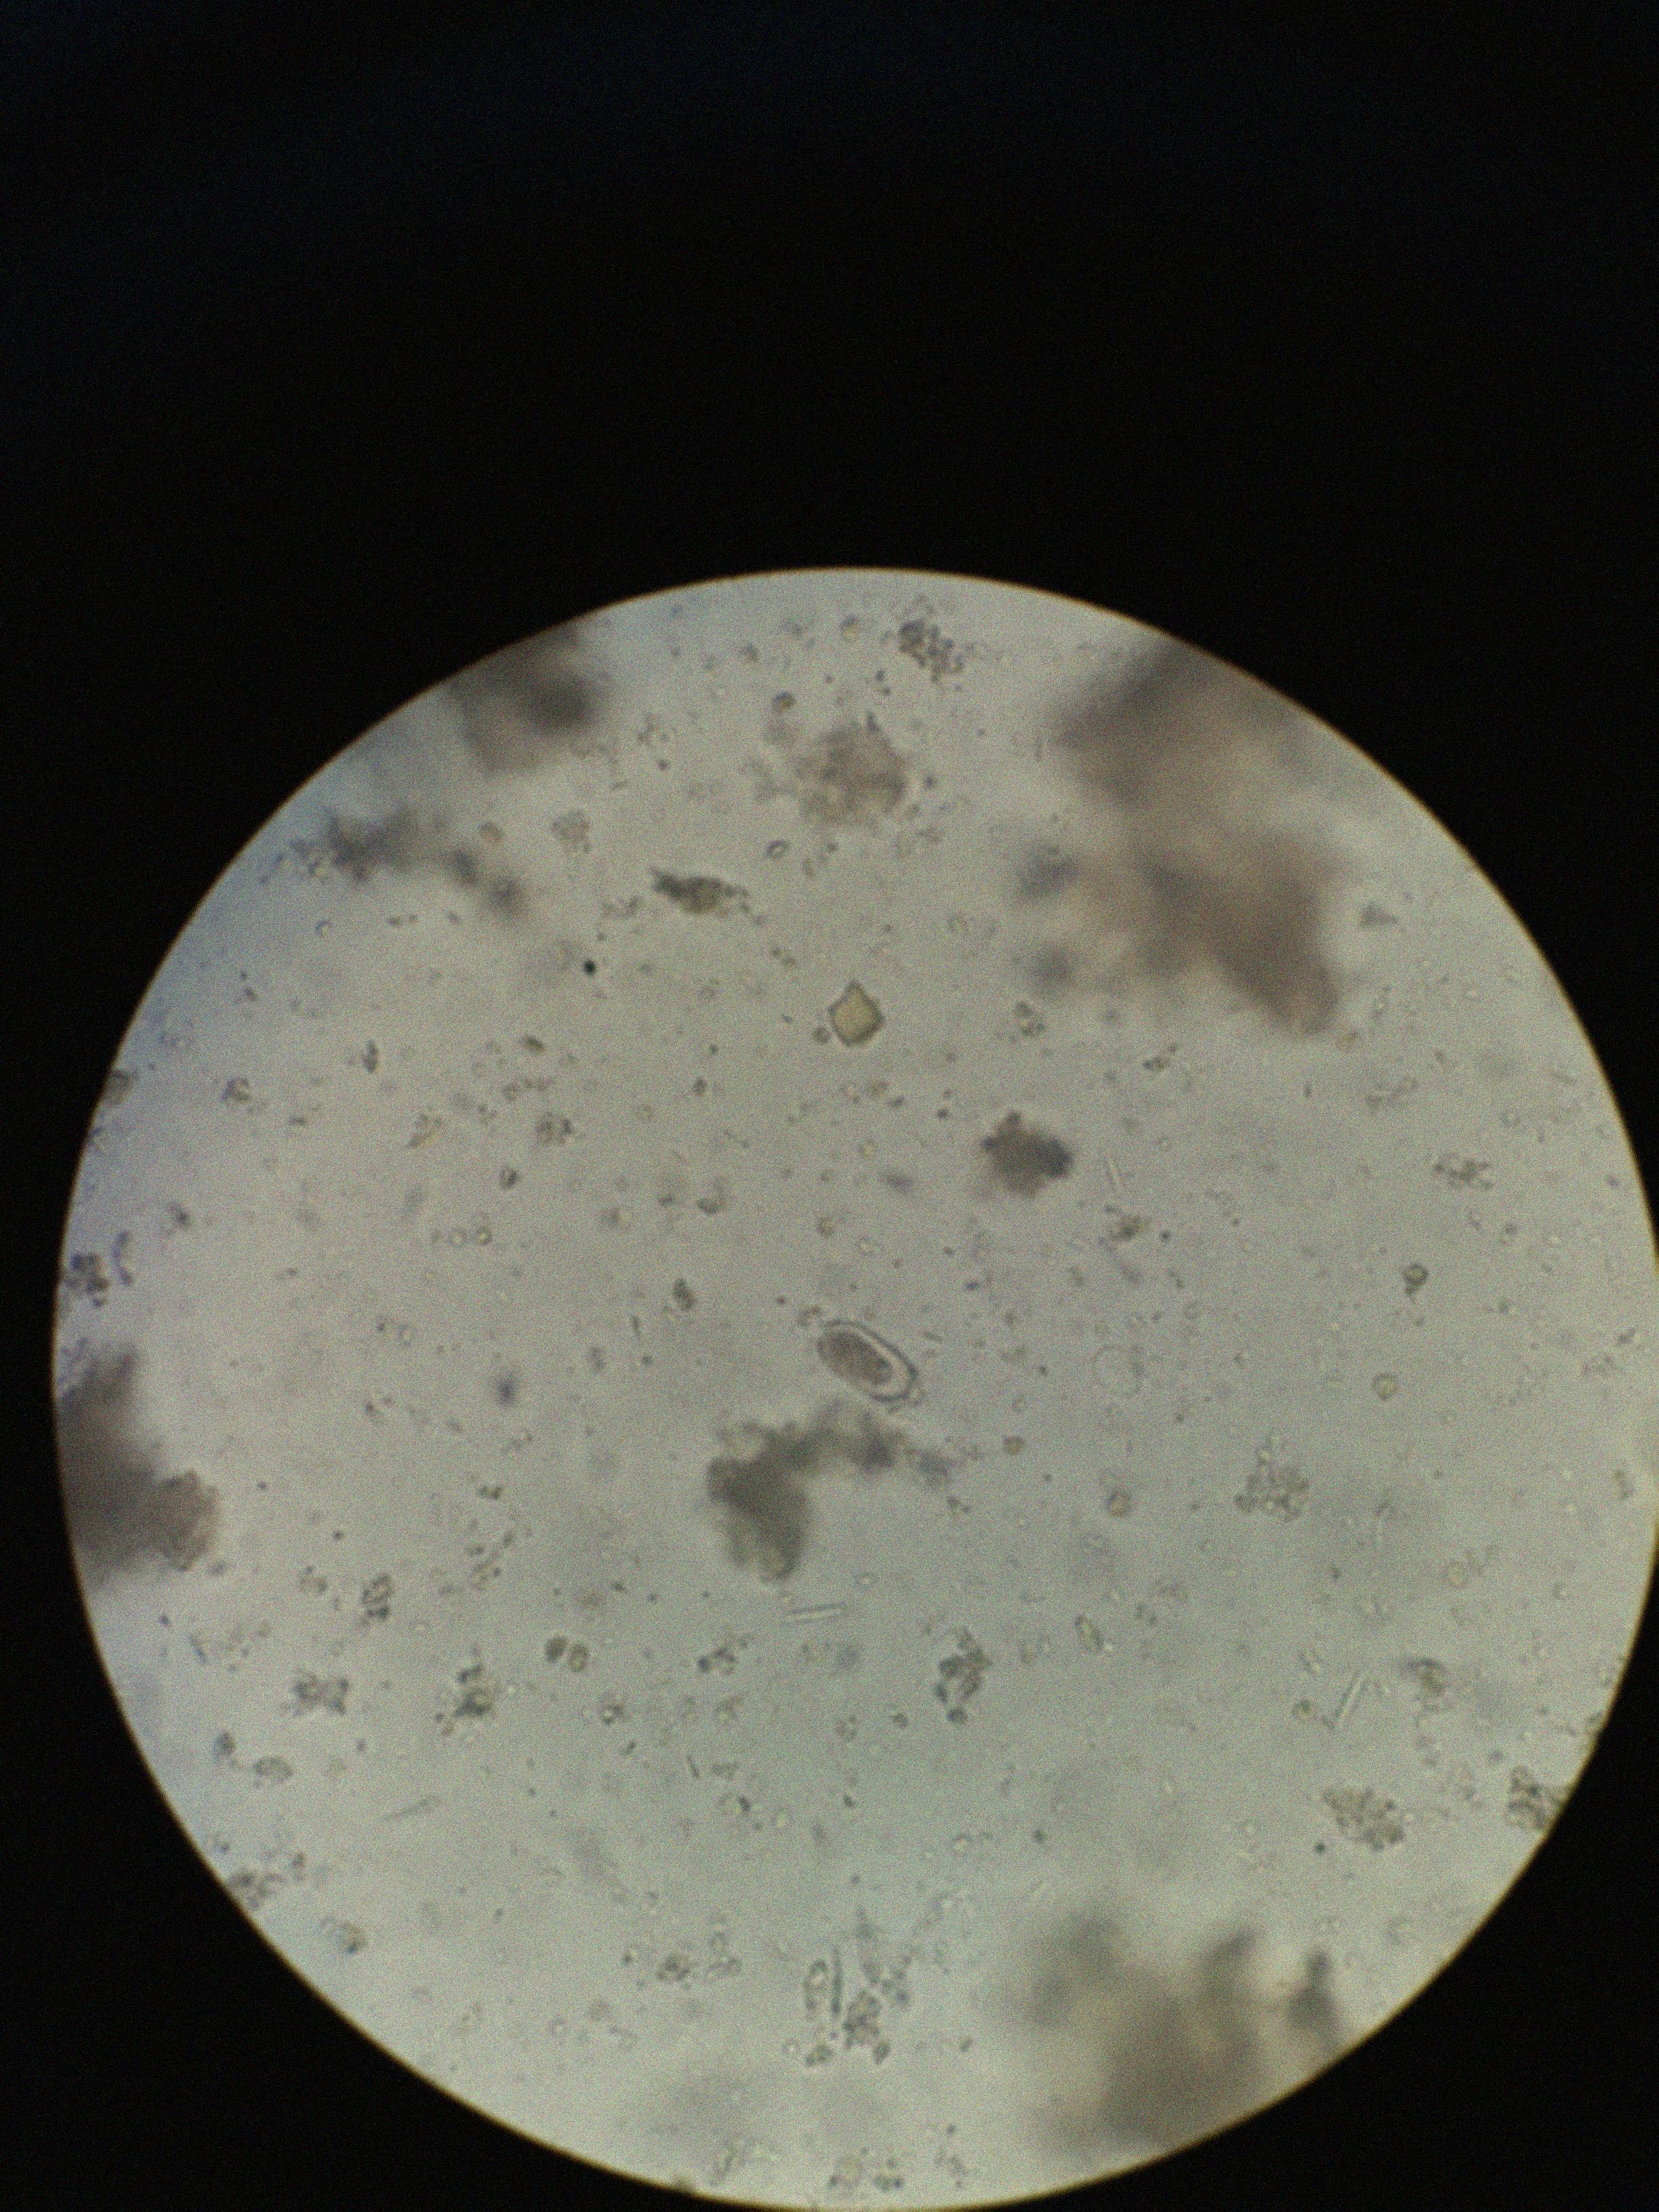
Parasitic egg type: Capillaria philippinensis